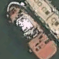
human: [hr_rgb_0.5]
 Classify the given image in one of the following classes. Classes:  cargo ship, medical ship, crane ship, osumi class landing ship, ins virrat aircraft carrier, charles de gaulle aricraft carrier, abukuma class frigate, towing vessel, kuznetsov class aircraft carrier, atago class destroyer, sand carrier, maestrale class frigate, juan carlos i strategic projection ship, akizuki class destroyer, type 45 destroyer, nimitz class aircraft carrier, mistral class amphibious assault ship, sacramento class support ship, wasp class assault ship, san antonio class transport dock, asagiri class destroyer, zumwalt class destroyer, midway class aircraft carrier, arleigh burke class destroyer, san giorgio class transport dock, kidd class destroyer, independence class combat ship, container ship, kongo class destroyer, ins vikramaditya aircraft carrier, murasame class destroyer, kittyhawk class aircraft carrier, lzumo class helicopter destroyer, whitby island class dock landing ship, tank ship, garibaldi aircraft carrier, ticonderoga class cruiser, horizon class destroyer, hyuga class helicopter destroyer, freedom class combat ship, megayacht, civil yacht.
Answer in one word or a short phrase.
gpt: Towing vessel